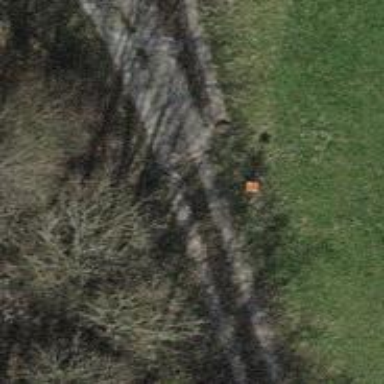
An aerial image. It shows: Pole supporting pipeline marker with roof cover.